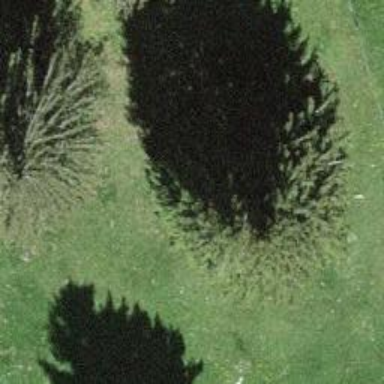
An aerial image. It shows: Beautiful tree in nature.